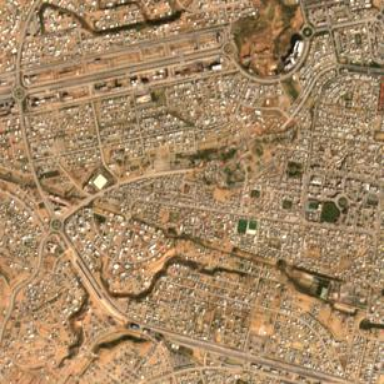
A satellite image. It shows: Residential area.